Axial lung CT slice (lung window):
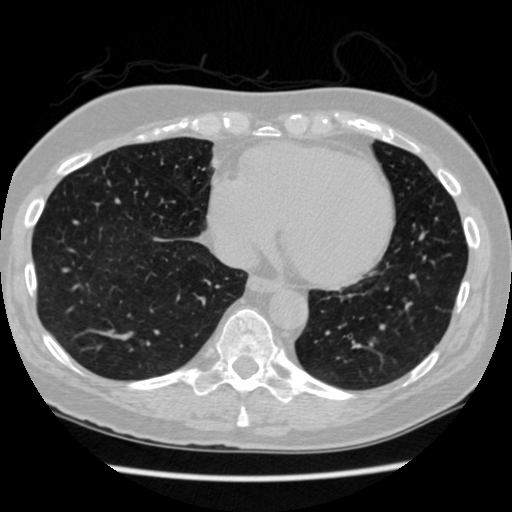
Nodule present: no